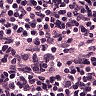
Metastatic tissue present: no